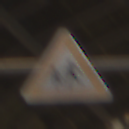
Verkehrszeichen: KinderRechts
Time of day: NotSpecified
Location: Indoor (Urban)
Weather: NotSpecified
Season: NotSpecified
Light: Artificial